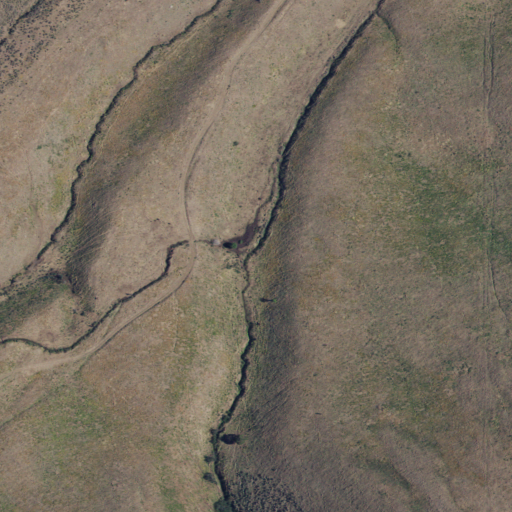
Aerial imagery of valley in Idaho named Rosebud Canyon containing grassland, open development, and shrub